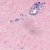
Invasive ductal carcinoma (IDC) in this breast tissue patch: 1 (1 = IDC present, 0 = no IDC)